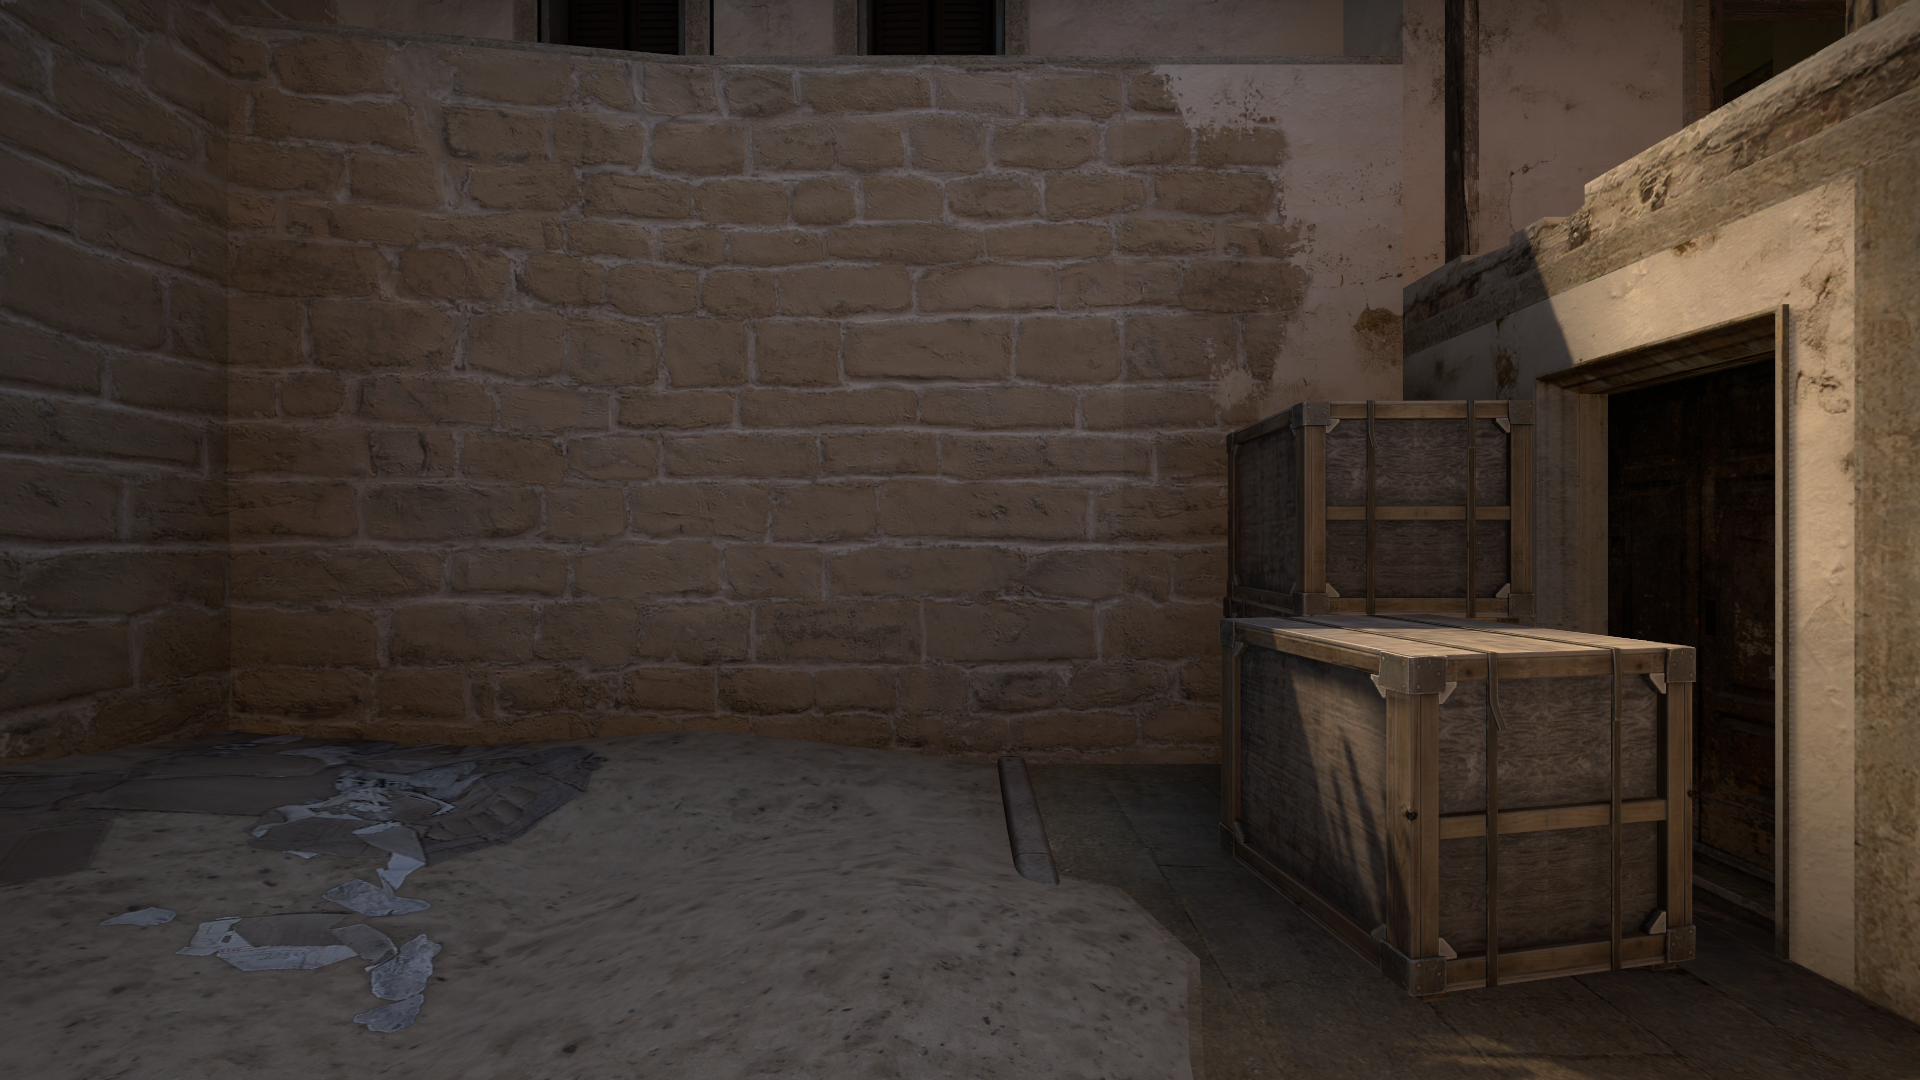
Map: de_mirage